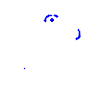
Particle: proton